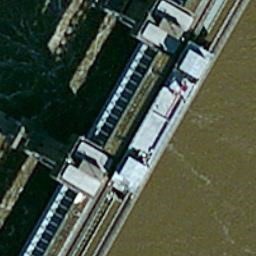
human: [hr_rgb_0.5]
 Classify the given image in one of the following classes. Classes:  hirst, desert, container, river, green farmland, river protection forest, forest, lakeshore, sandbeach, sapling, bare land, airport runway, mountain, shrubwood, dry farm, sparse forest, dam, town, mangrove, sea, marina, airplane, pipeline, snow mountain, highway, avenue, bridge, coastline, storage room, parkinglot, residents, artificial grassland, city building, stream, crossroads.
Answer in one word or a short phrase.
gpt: dam